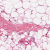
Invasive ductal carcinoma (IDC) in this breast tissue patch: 0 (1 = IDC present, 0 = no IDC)